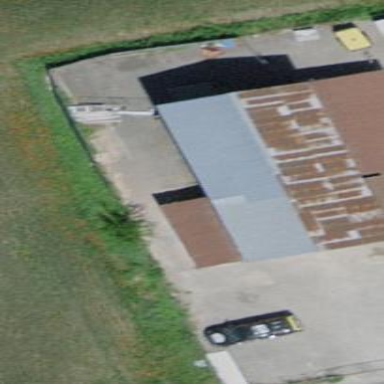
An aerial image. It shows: Industrial building.